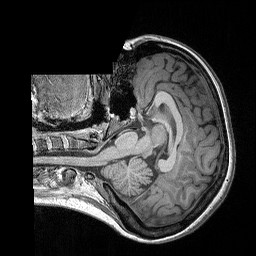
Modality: T1w
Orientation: axial
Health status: ill
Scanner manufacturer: siemens
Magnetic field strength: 3 T
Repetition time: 2.3 s
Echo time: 0.00298 s